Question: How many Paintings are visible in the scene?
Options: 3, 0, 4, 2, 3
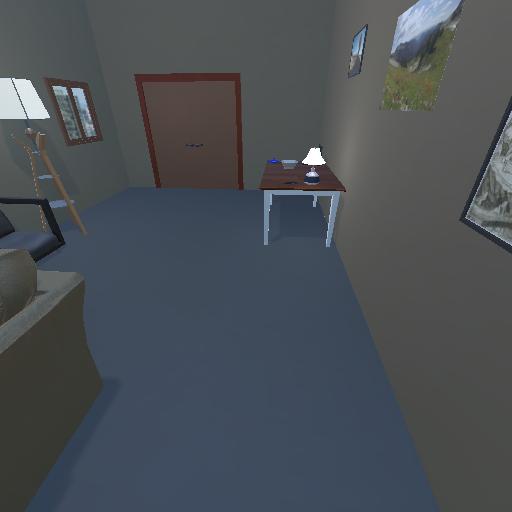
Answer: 3